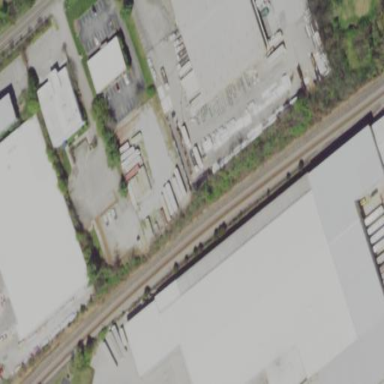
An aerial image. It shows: Warehouse building.